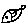
Label: fish